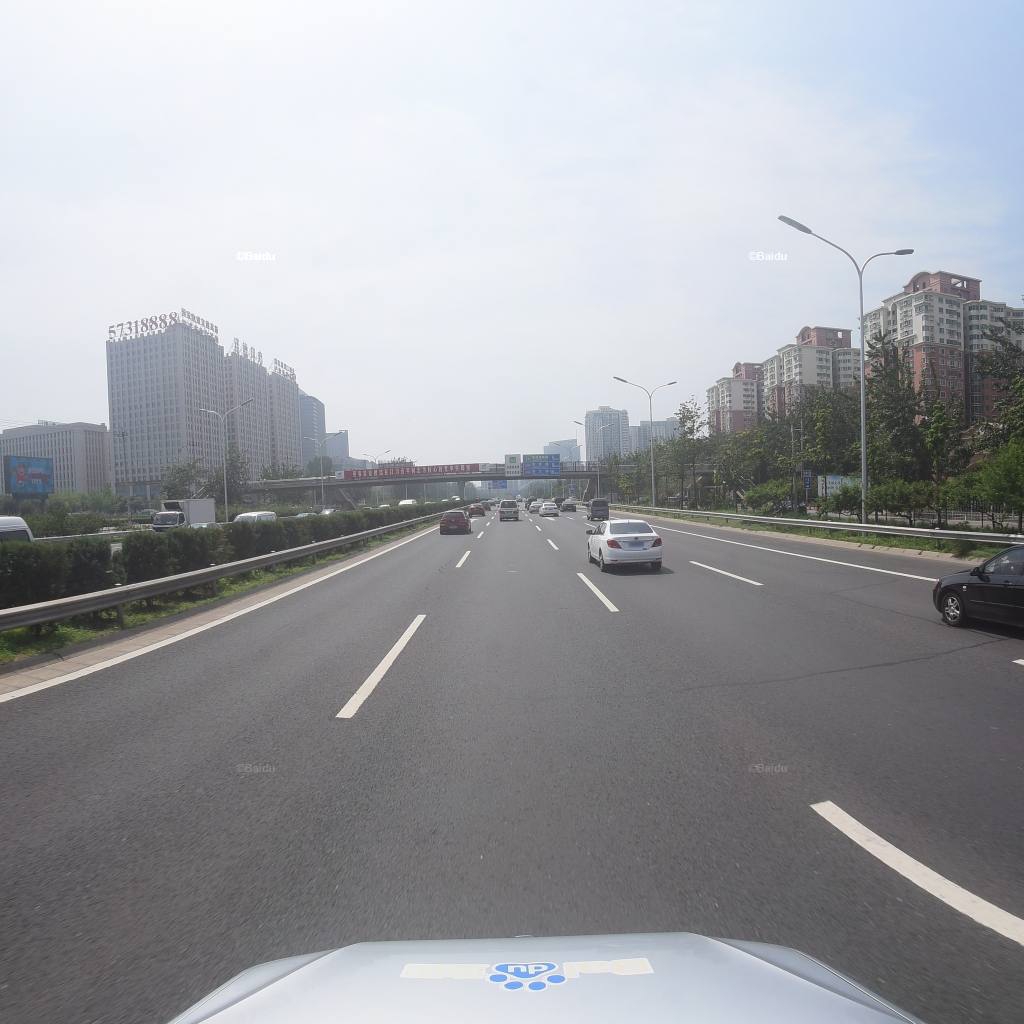
Region: Fengtai
Road damage annotations: longitudinal patch, transverse patch, transverse patch